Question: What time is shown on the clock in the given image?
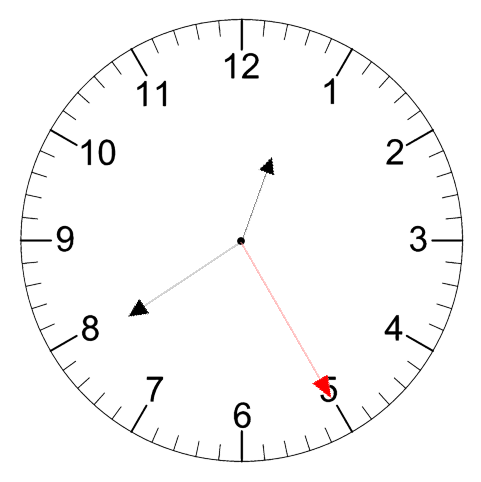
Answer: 12:39:25